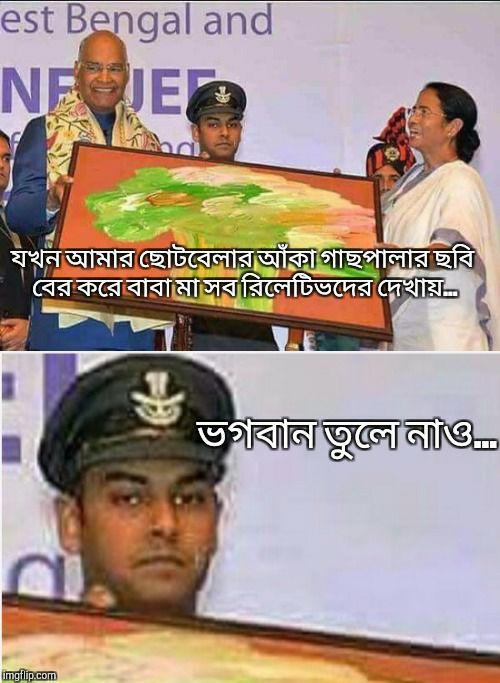
Text: যখন আমার ছোটবেলার আঁকা গাছপালার ছবি বের করে বাবা মা সব রিলেটিভদের দেখায়। ভগবান তুলে নাও
Label: Non Hate